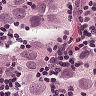
Metastatic tissue present: yes